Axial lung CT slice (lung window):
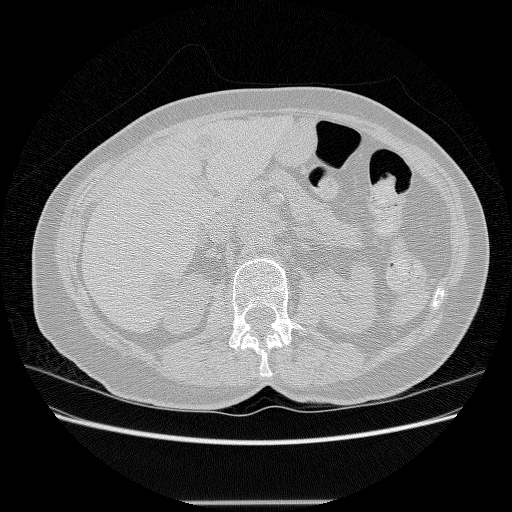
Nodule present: no